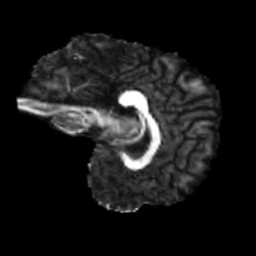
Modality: FA
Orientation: sagittal
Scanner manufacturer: siemens
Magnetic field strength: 3 T
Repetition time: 4 s
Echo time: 0.0594 s